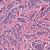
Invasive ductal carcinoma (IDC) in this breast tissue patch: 1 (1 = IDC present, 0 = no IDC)